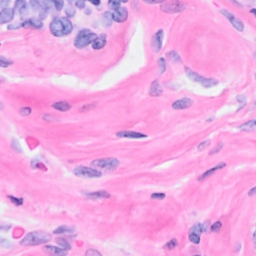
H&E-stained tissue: Breast